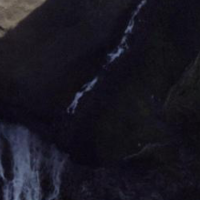
EUNIS habitat code: 23
Species observed at this site:
Astrantia major